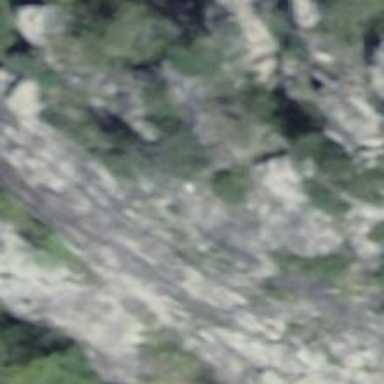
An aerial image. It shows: Cliff in nature.